Question: I am having issues with the settings bundle on iPhone. I want to create groups like shown in the image below (Measurement, Data Entry..etc.), however I can't work out how to do this.
I have found the 'Item' type 'Group' and I know how to create the individual settings, I just can't figure out how to put them into a group.

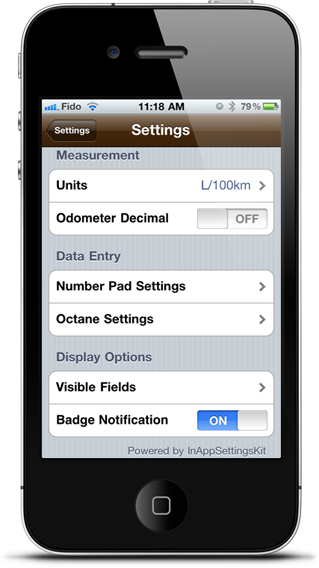
Answer: You should just have to specify an Item0 (Title = Measurement, Type = Group) then all the subsequent entries after that (Item1, Item2, etc) will be added under that group. This can all be entered in the plist editor of Xcode.
One thing to note is all items you add will appear under that group until you specify a new group.
Refer to the image attached.